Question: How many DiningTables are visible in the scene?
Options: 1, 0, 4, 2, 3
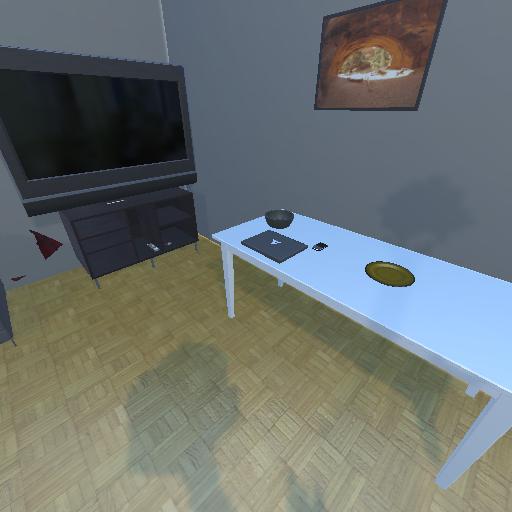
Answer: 1